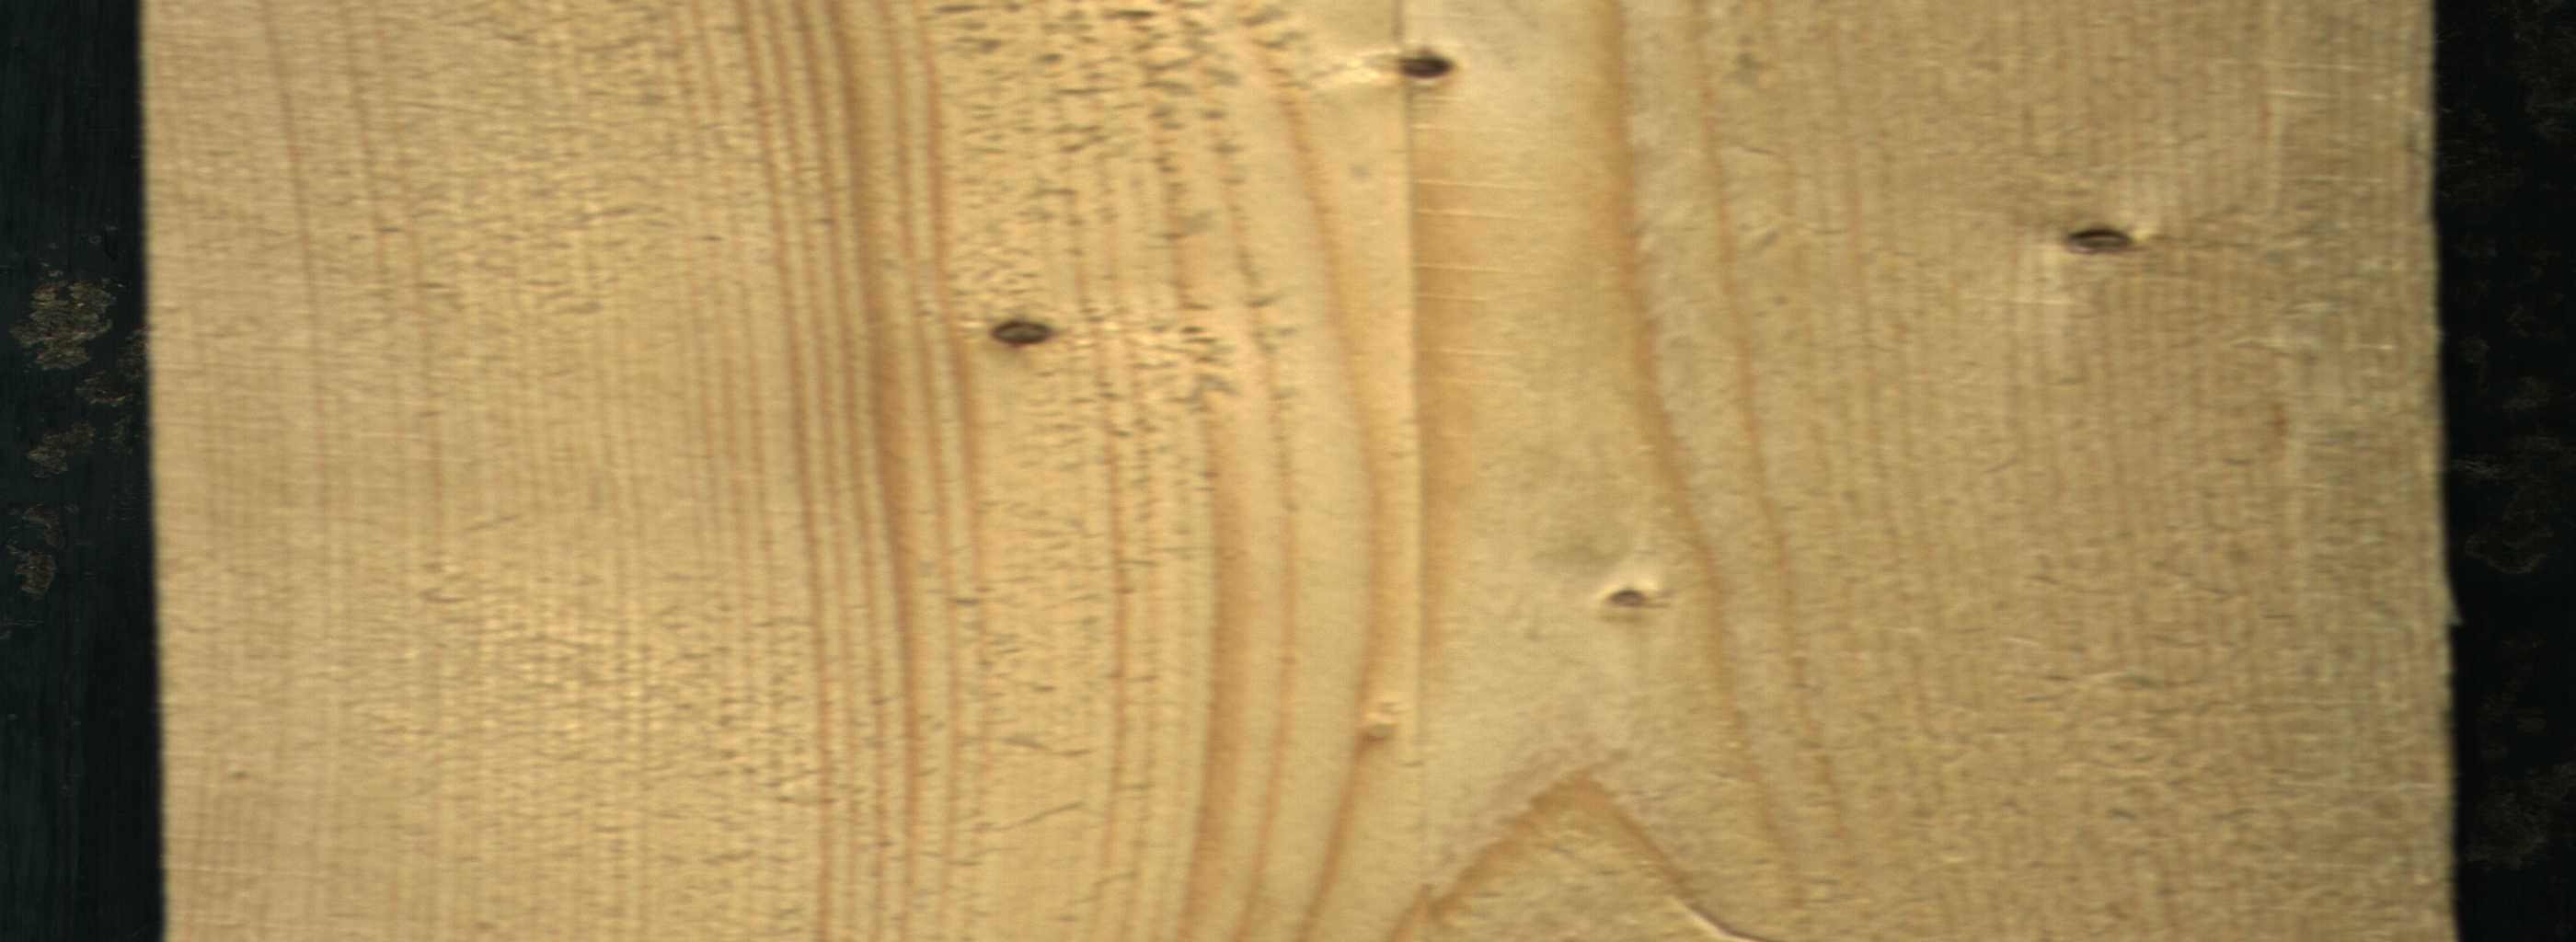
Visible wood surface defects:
Dead_Knot
Dead_Knot
Live_Knot